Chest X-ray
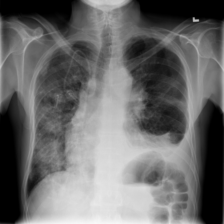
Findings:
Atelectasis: positive
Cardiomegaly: negative
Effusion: positive
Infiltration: positive
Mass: positive
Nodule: negative
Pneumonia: negative
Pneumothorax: negative
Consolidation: negative
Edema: negative
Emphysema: negative
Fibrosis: negative
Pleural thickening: negative
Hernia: negative